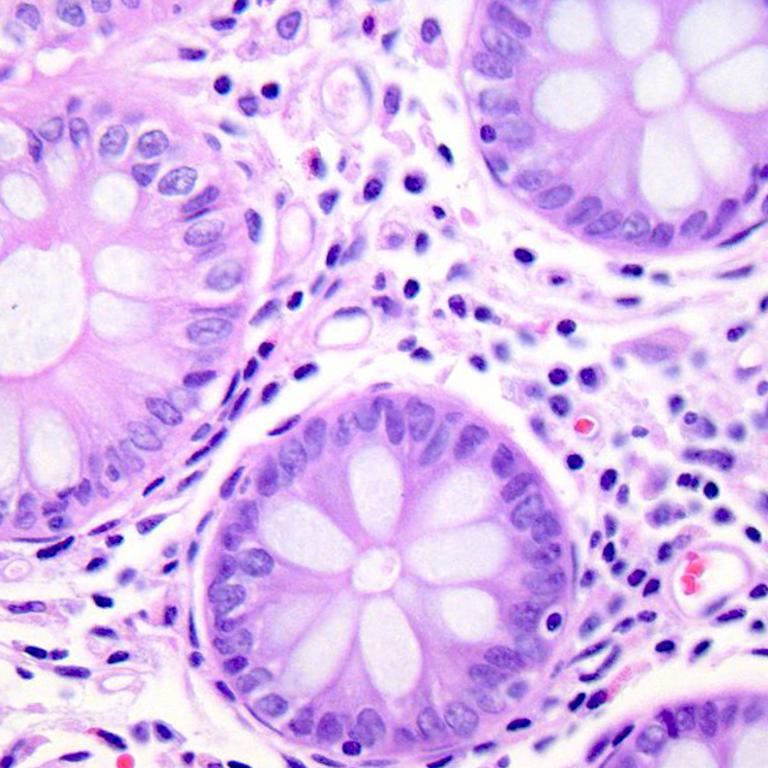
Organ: colon
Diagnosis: benign